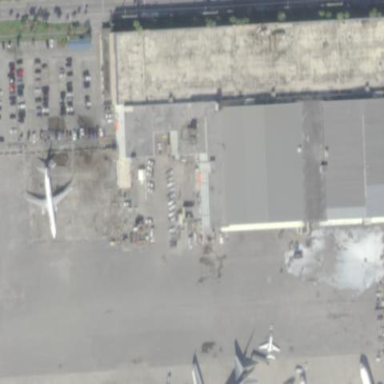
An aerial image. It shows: Hangar building.